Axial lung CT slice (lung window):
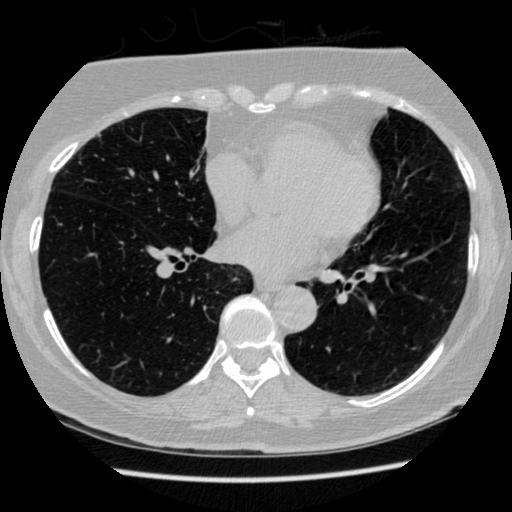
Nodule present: no